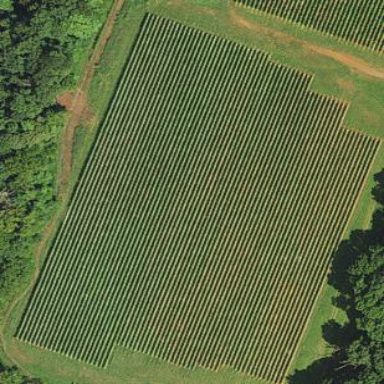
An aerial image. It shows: Vineyard growing grapes.